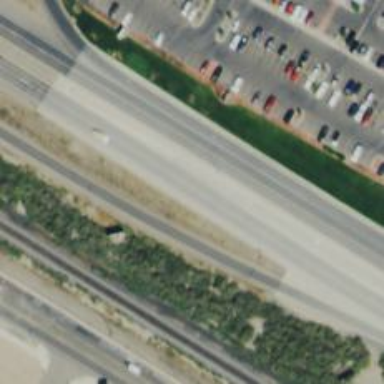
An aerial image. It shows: High-grade trunk highway that functions as expressway.